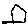
Label: house